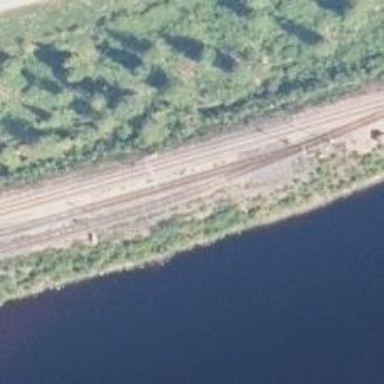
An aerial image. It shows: Railway siding for service.